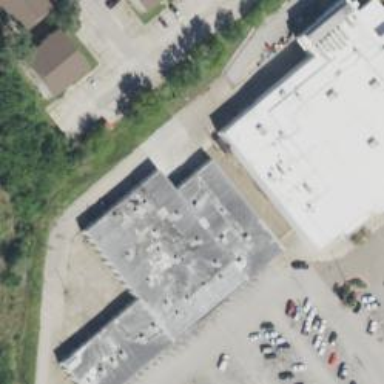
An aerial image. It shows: Retail building.